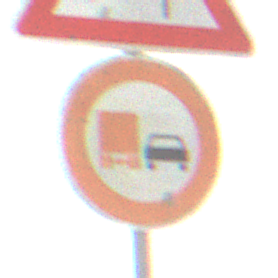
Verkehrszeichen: UeberholverbotKraftfahrzeuge
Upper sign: SeitenwindVonRechts
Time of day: MorningAfternoon
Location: Outdoor (Suburban)
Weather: Overcast
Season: NotSpecified
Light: Natural